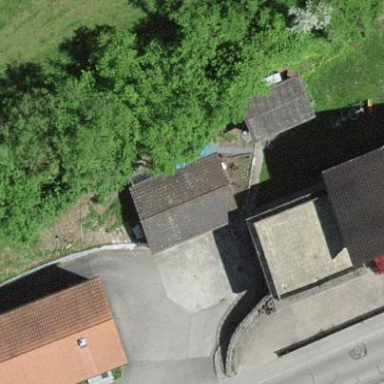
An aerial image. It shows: Garage.